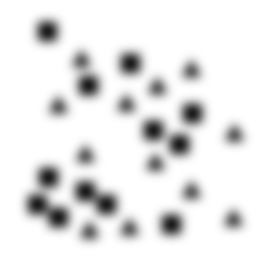
Squares: 12
Triangles: 12
Stars: 0
Total shapes: 24